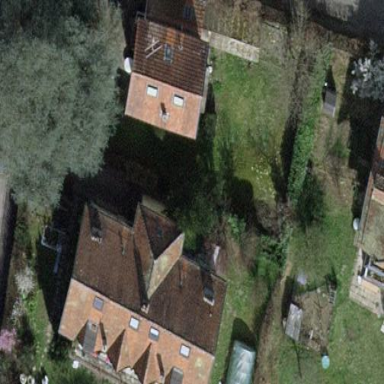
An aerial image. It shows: Garden surrounded by fence.